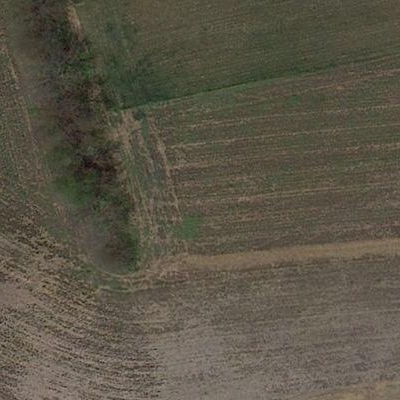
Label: Field